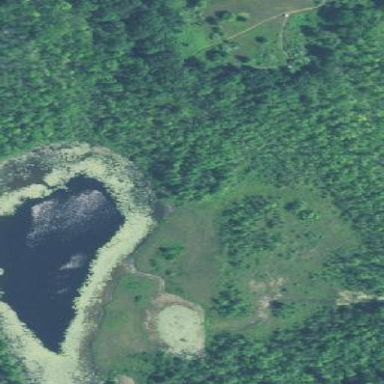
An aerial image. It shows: Wetland area.